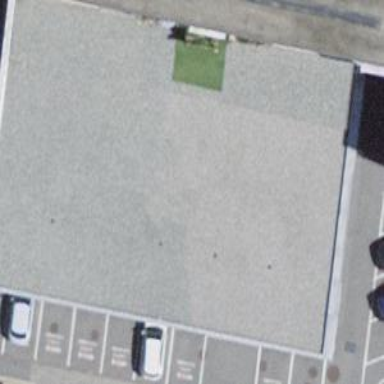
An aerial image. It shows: Garage building.